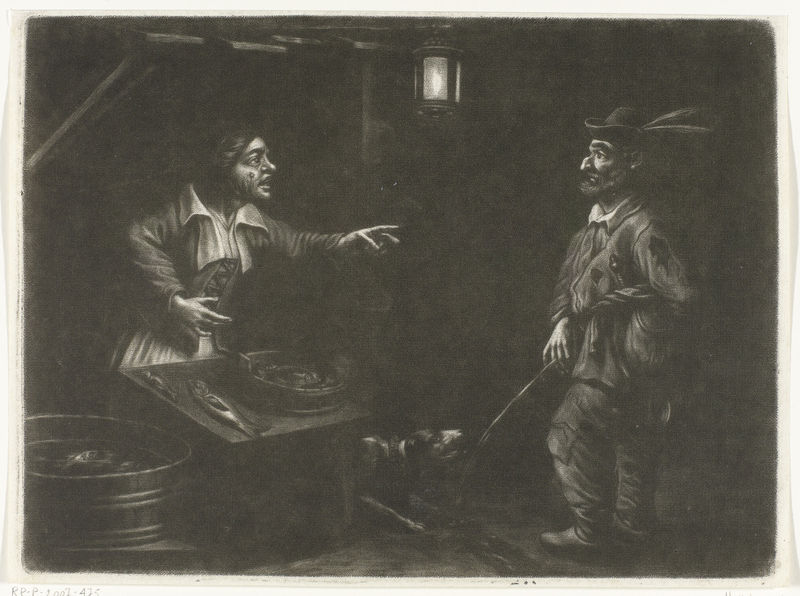
Titel: Nachtgezicht met visverkoopster en een urinerende man
Künstler: Jan van Somer
Standort: Amsterdam
Institution: Rijksmuseum
Schlagwörter: dunkel, feder, mann, frau, hut, lampe, laterne, hund, kragen, markt, fisch, bottich, händlerin, hnd, bottisch